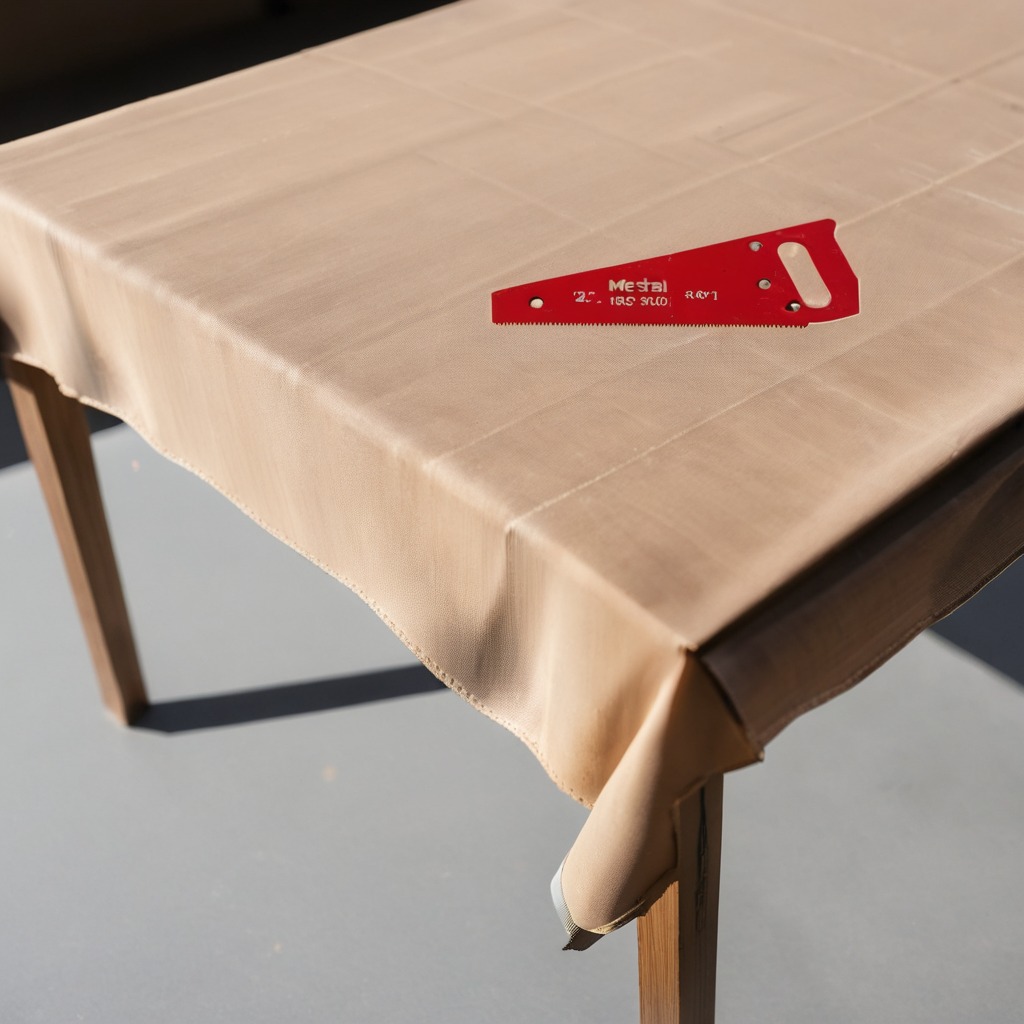
A metal saw lying on a wooden table in an outdoor workshop during daytime bright natural light soft shadows worn but beneath the cloth